RGB frame:
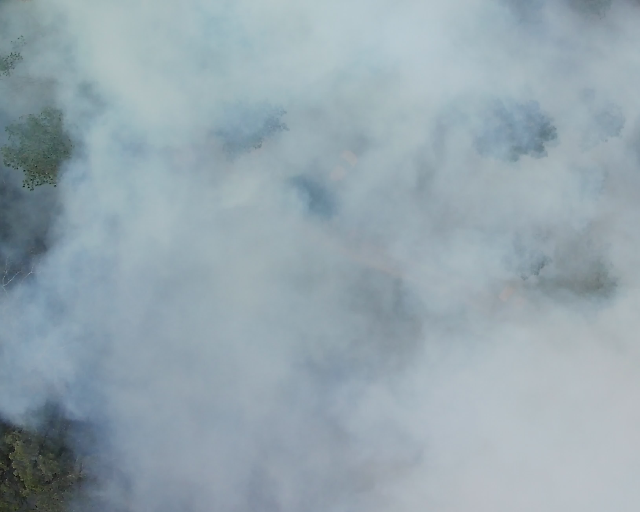
Thermal frame:
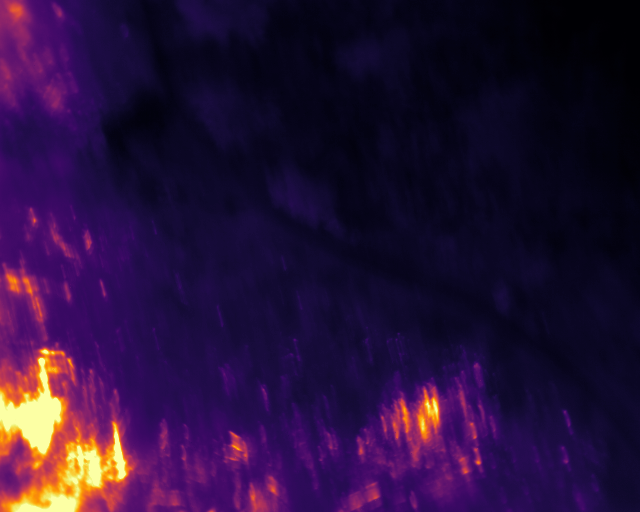
Captured: 2026-02-26 03:05:42
Pixels at or above 80 °C: 18232 (fraction of frame: 0.05564)